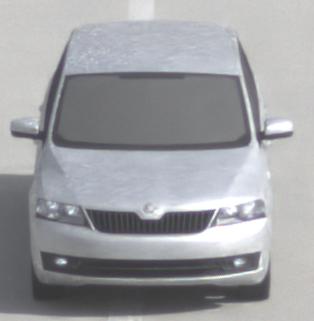
Make: Skoda
Model: Rapid Spaceback 1.2 TSI
Detailed model: Rapid Spaceback
Model produced from: 2013/10
Model produced until: 2015/04
Doors: 5
Color: white
Road condition: dry road
Daytime: morning or afternoon
Contrast: low contrast